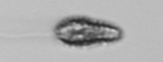
Label: Pseudochattonella_farcimen